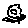
Label: flower